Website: home-depot
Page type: billing-address
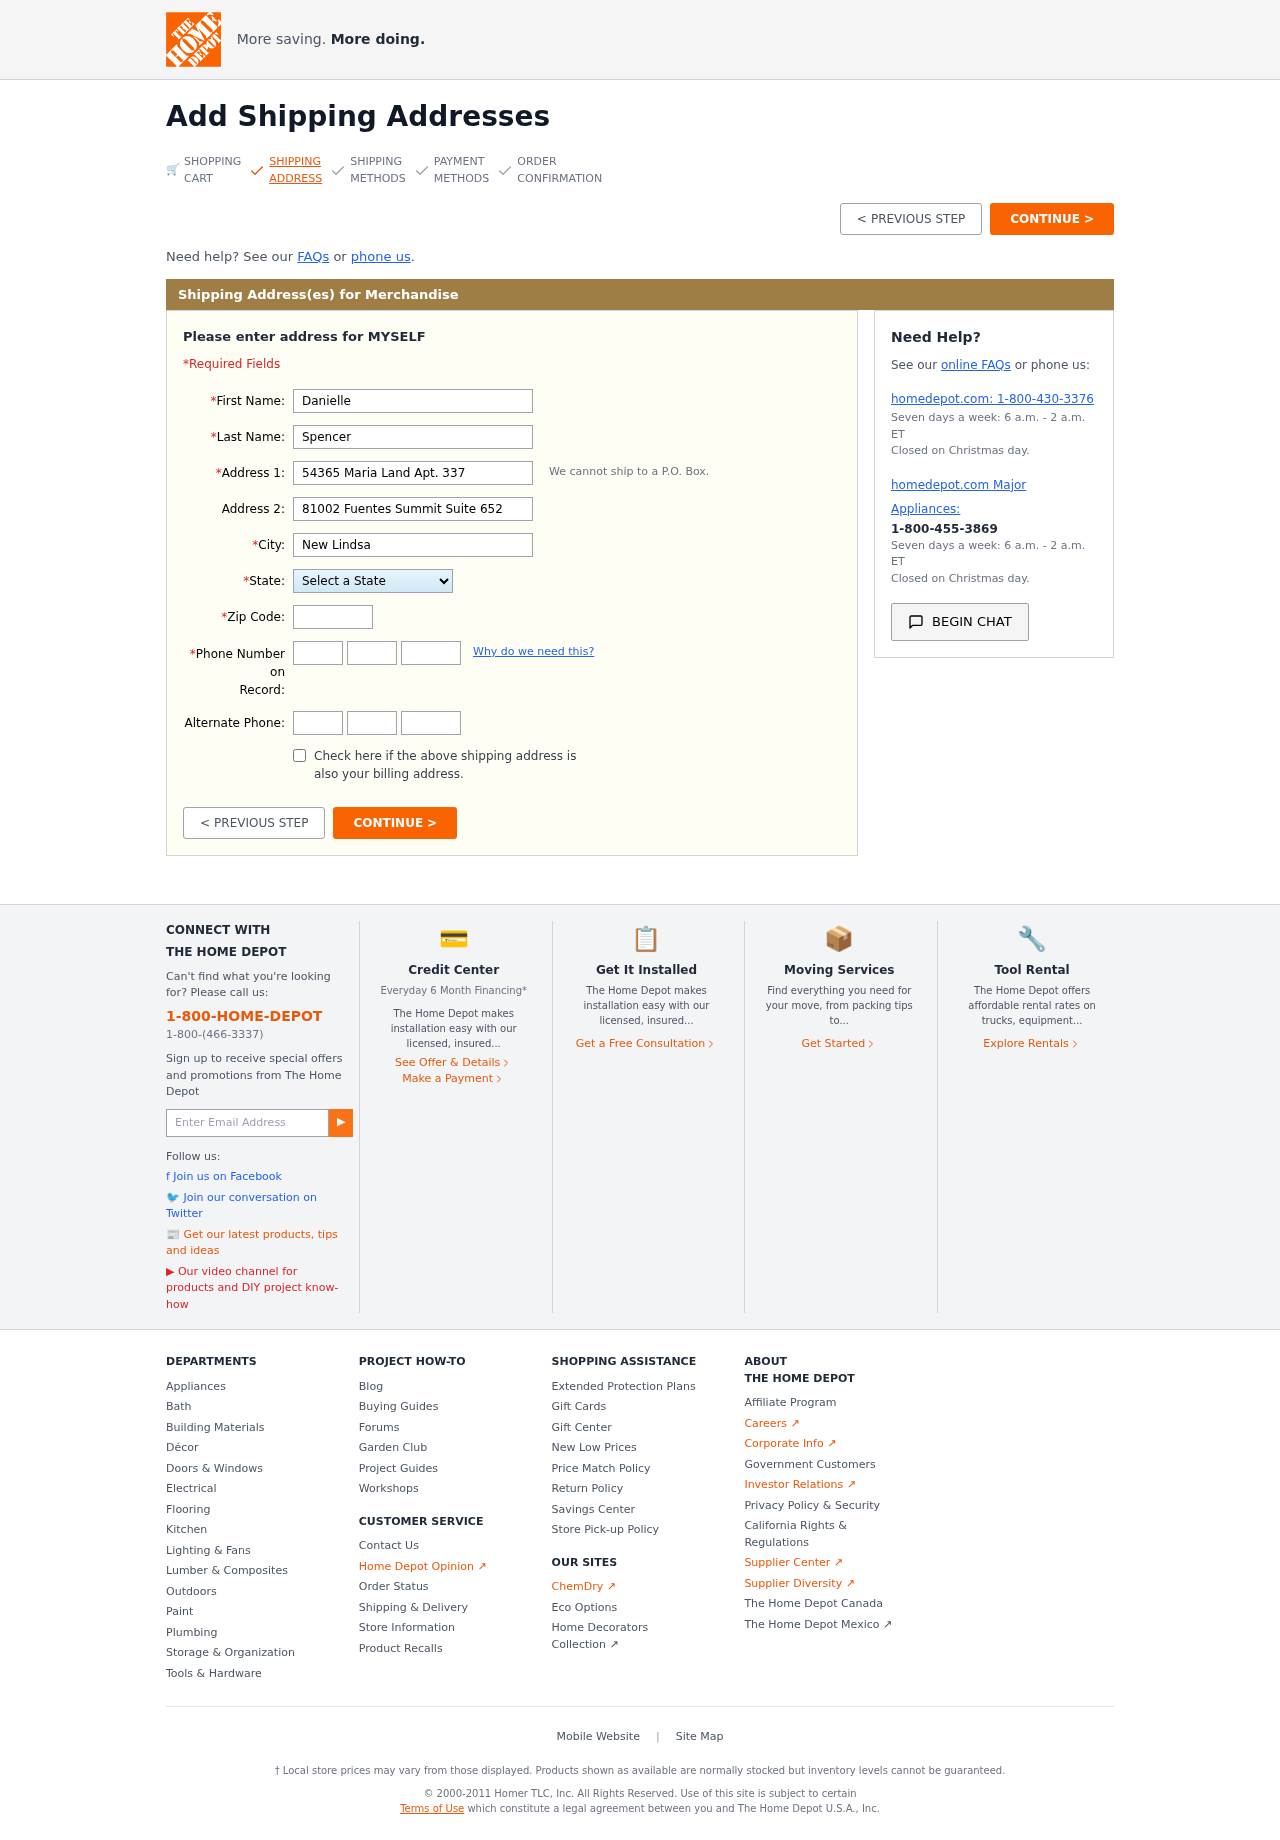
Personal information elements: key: PII_STATE
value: Illinois
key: PII_FIRSTNAME
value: Danielle
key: PII_LASTNAME
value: Spencer
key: PII_STREET
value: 54365 Maria Land Apt. 337
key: PII_STREET2
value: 81002 Fuentes Summit Suite 652
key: PII_CITY
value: New Lindsaymouth
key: PII_POSTCODE
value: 04160
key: PII_PHONE_AREA
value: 902
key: PII_PHONE_PREFIX
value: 552
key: PII_PHONE_LINE
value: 9933